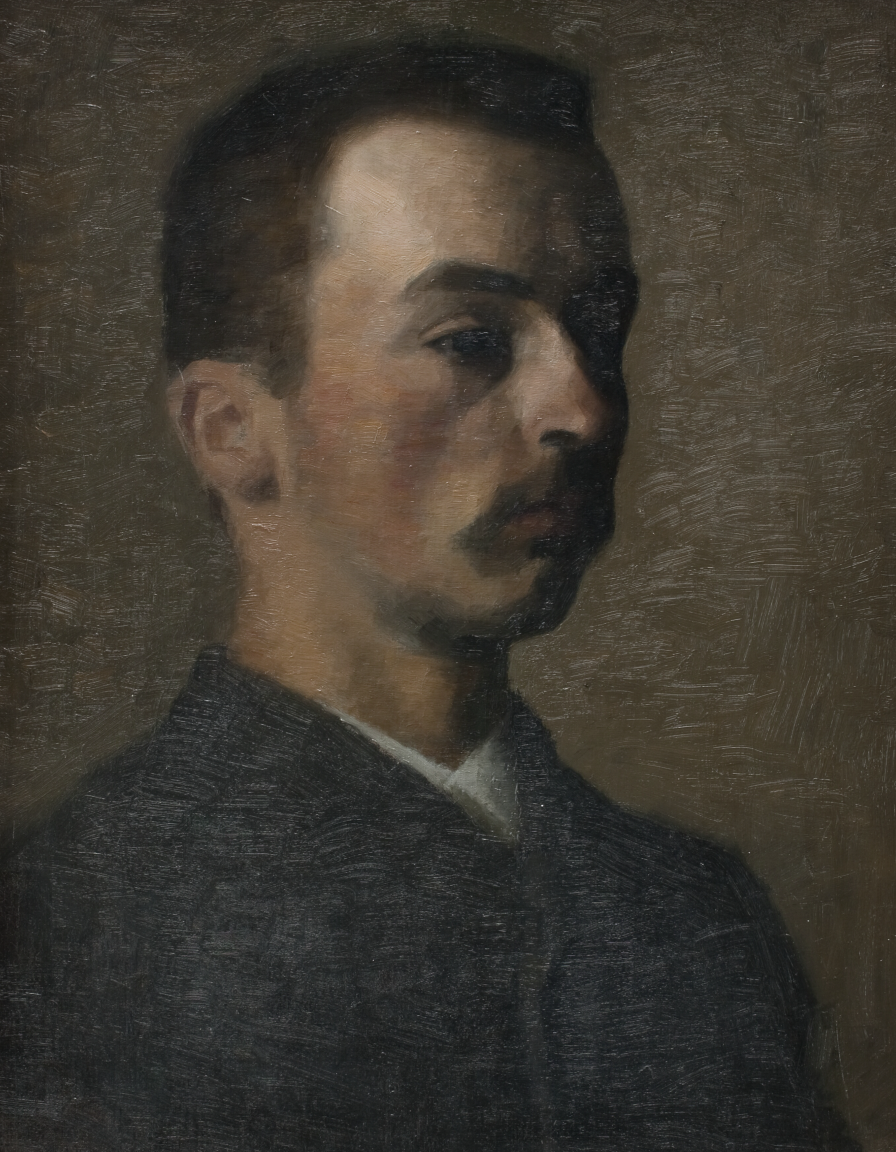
portrait painting, close up, dark chiaroscuro, young man with dark hair and moustache in dark jacket with white collar in three-quarter view, neutral muted background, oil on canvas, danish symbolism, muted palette